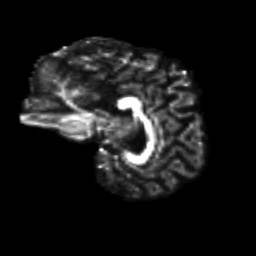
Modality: FA
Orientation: sagittal
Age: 35
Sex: male
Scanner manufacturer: siemens
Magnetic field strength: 3 T
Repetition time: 8.6 s
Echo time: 0.095 s